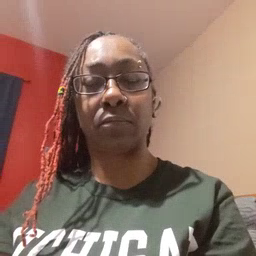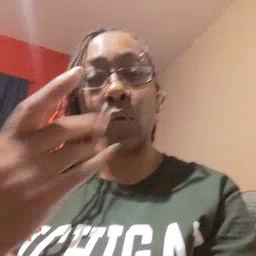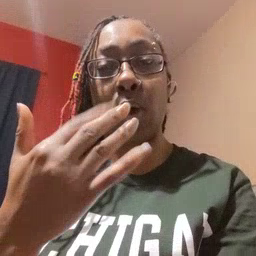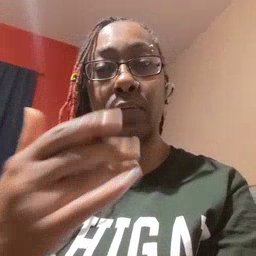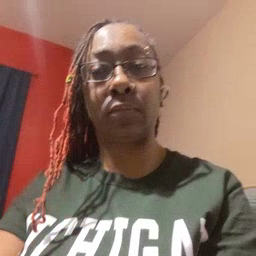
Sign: wait